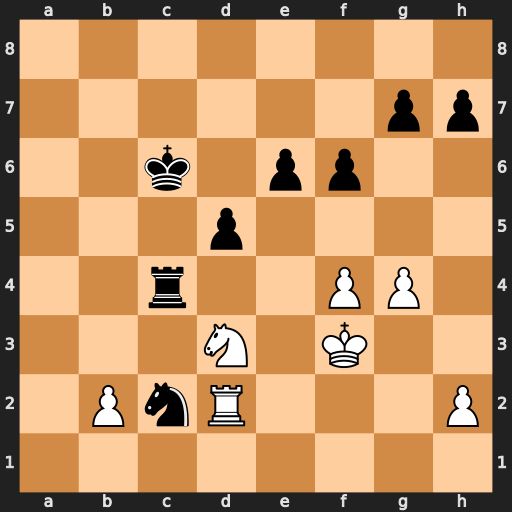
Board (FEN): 8/6pp/2k1pp2/3p4/2r2PP1/3N1K2/1PnR3P/8
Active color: w
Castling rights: -
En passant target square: -
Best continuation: Rxc2 Rxc2 Nb4+ Kc5 Nxc2